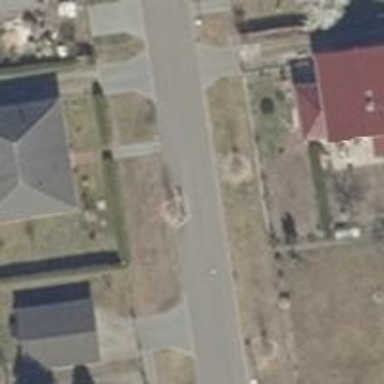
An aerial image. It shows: Traffic calming feature called choker.